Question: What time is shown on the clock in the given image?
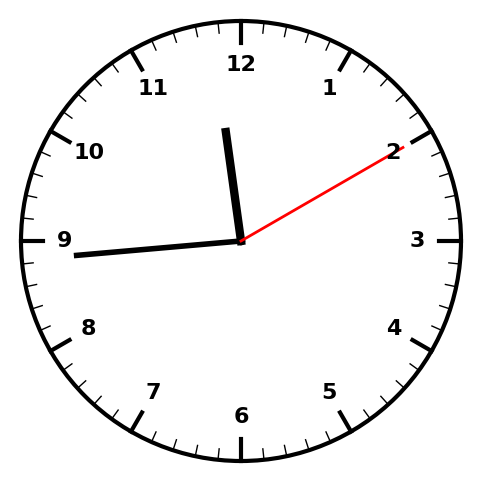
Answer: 11:44:10